Field crop: maize
Growth stage: 2
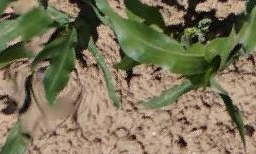
Species: maize